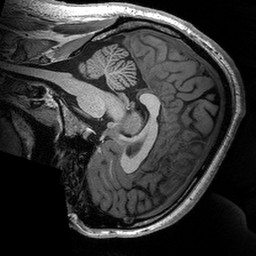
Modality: T1w
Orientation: sagittal
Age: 31
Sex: male
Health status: healthy
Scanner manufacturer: siemens
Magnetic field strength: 3 T
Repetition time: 2.53 s
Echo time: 0.00288 s